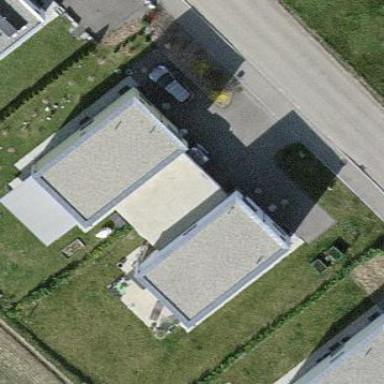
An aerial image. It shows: Garage building.